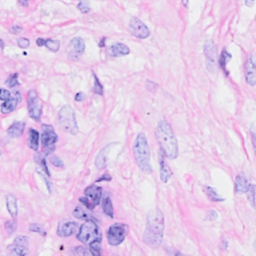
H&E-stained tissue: Breast